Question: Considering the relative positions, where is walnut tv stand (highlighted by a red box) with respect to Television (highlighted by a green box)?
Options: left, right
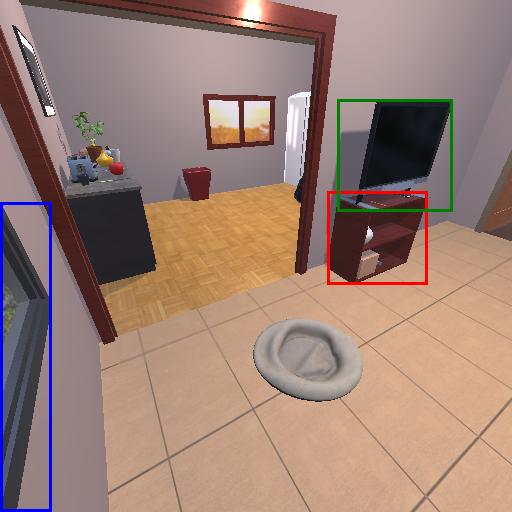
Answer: left